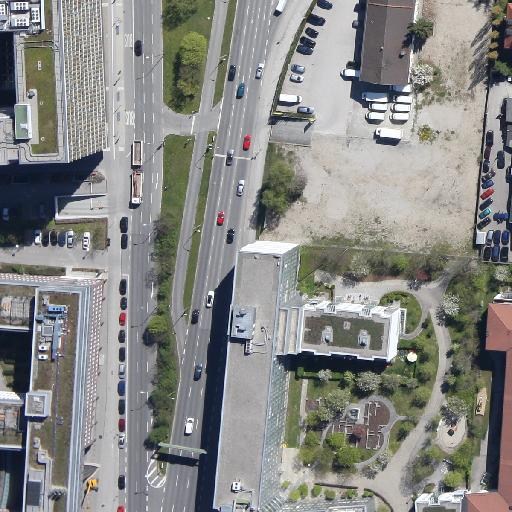
Referring expression: heavy-duty vehicle driving on the road